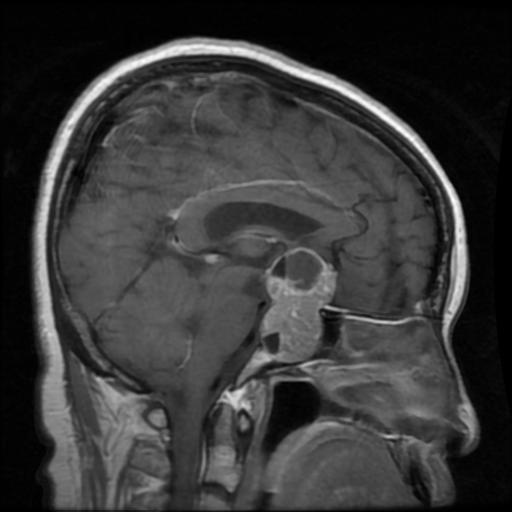
Label: pituitary